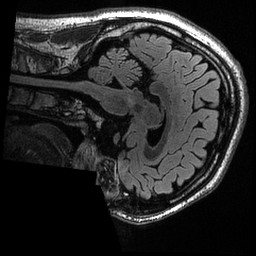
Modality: T2w
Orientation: sagittal
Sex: male
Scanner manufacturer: ge
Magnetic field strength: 3 T
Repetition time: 6 s
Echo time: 0.1287 s